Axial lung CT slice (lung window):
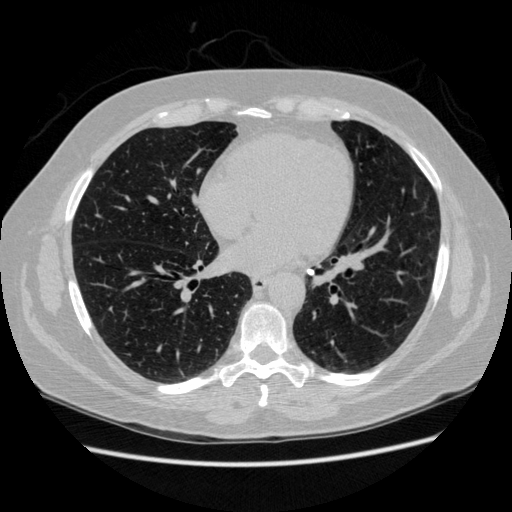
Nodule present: no